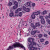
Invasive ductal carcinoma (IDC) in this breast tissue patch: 0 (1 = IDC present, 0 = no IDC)